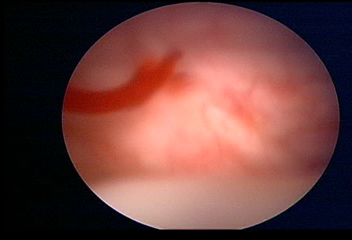
Modality: WLC
Class: Normal mucosa
Bladder cancer association: No